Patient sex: M
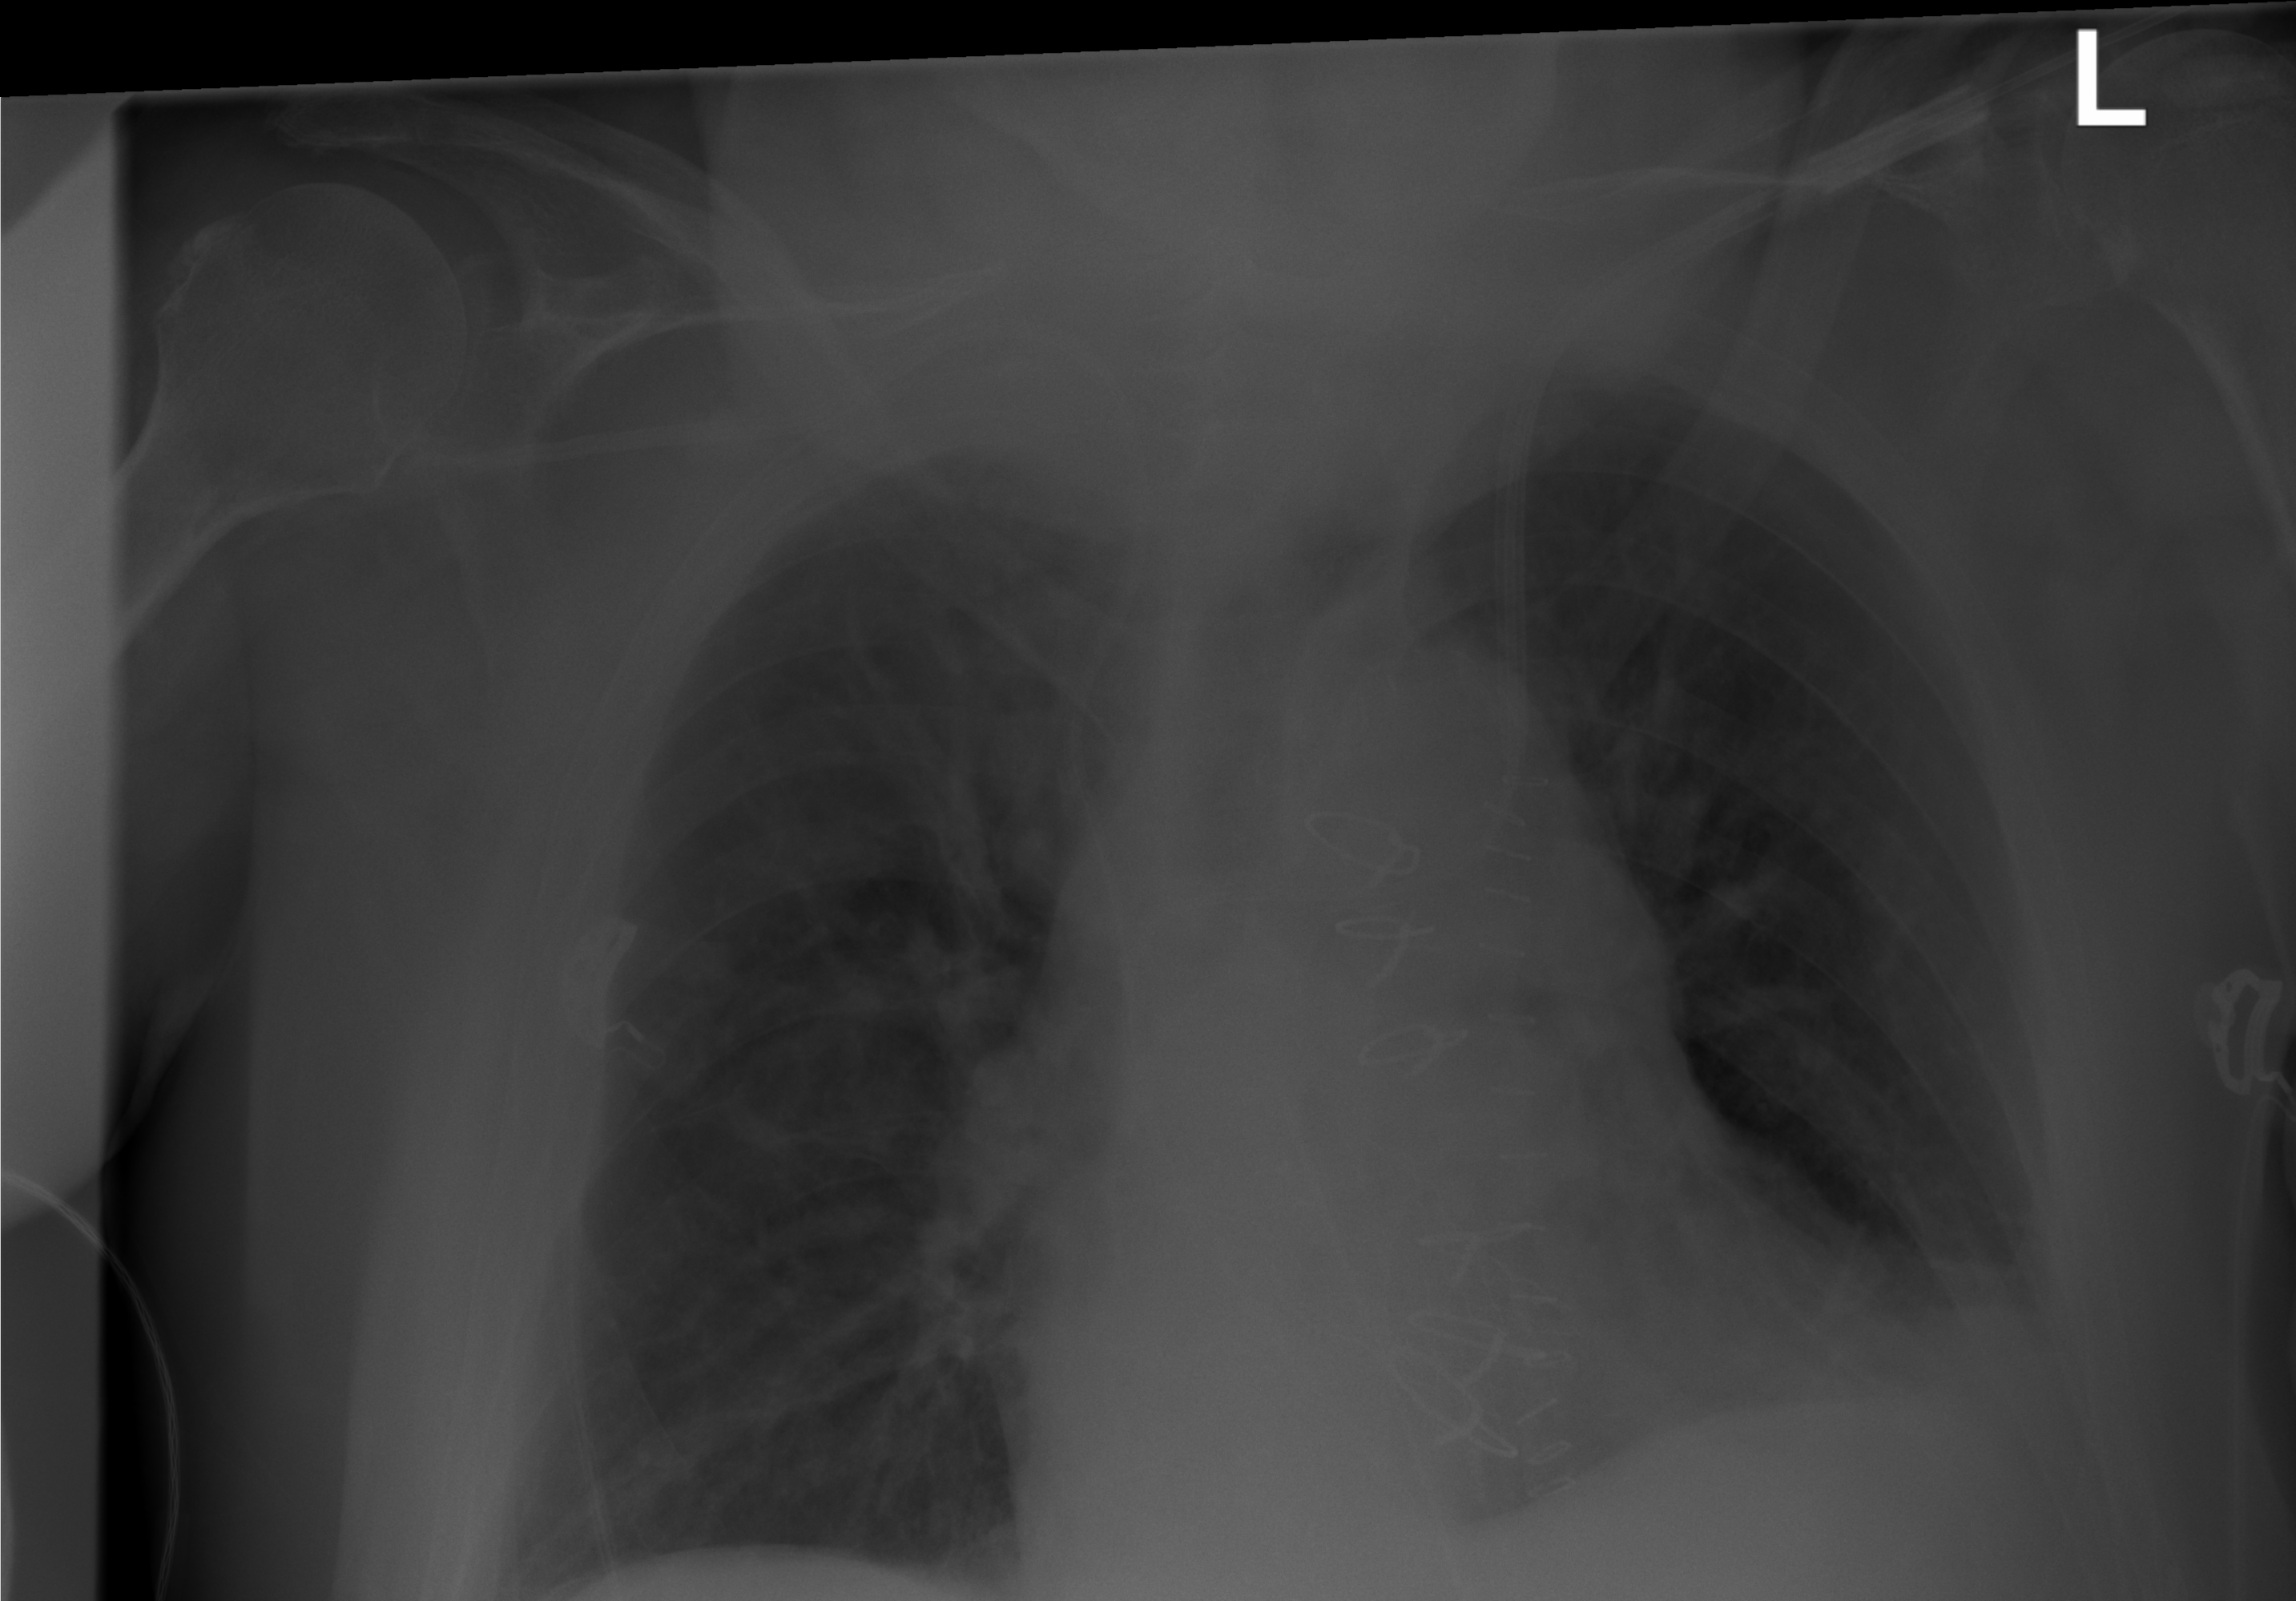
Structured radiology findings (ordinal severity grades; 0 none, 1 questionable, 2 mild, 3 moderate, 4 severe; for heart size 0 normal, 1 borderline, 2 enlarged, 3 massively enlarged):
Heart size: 0
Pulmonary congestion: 0
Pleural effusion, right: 0
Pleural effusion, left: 1
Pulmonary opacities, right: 0
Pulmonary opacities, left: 0
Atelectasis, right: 1
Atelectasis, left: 1